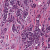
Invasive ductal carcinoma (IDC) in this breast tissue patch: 1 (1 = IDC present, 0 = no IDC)